Aerial crown-view tile of a tropical tree (Barro Colorado Island, Panama), acquired 20241216:
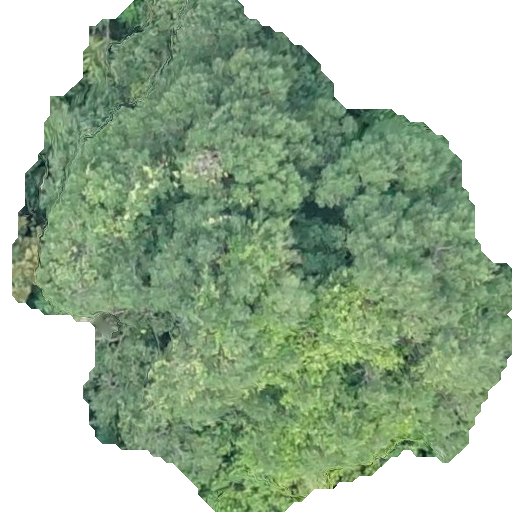
Species: Calophyllum longifolium
GBIF accepted scientific name: Calophyllum longifolium
Crown area: 262.481 m²